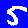
Digit: 5